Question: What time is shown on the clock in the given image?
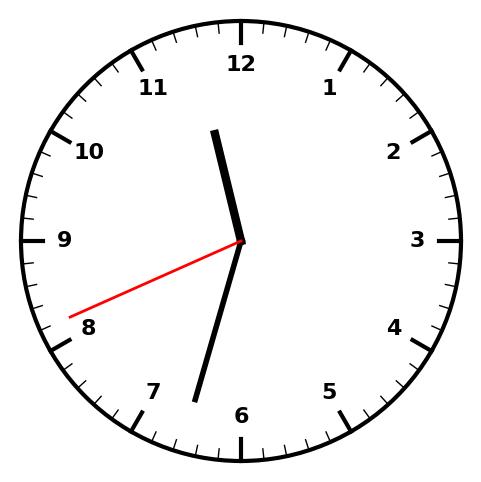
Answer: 11:32:41